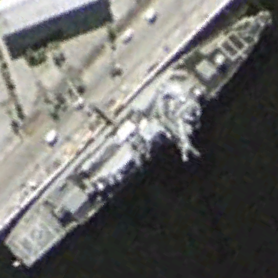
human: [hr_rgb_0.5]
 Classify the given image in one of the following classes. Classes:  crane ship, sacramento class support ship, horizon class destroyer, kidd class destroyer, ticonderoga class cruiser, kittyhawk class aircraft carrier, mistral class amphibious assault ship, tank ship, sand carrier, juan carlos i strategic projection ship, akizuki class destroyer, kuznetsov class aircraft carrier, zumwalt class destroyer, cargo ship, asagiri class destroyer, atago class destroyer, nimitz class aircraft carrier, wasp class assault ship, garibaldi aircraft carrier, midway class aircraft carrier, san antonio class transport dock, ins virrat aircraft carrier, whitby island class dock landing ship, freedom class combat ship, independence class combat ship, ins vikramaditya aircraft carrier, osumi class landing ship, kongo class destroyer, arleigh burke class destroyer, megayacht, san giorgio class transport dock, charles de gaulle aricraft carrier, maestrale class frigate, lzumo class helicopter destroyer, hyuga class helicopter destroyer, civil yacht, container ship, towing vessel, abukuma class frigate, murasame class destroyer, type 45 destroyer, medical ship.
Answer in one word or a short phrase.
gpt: Arleigh Burke class destroyer